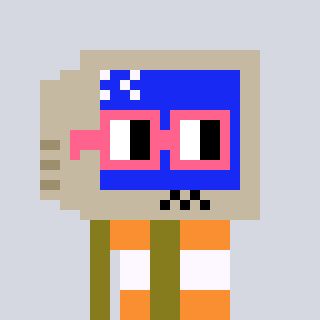
a pixel art character with square pink glasses, a old monitor-shaped head and a gunk-colored body on a cool background